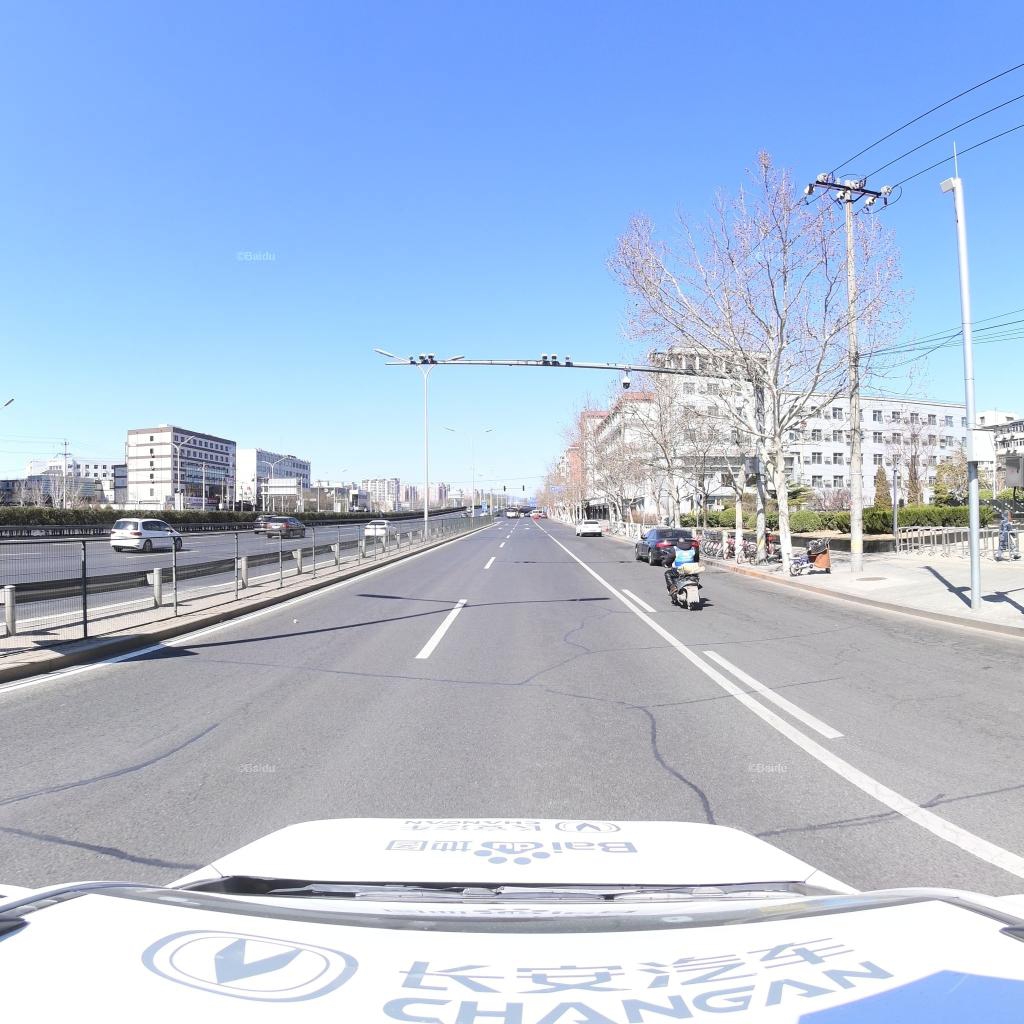
Region: Fengtai
Road damage annotations: longitudinal patch, longitudinal patch, transverse patch, longitudinal patch, transverse patch, transverse patch, transverse patch, transverse patch, transverse patch